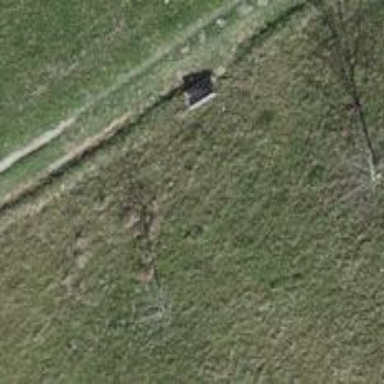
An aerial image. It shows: Bench for seating.